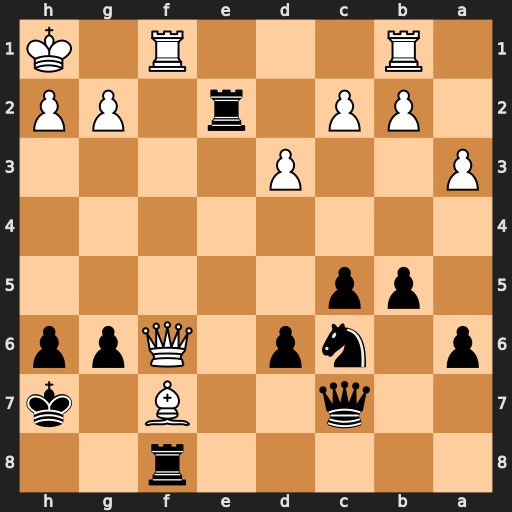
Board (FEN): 5r2/2q2B1k/p1np1Qpp/1pp5/8/P2P4/1PP1r1PP/1R3R1K
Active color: b
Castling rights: -
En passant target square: -
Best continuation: Ne5 Bxg6+ Nxg6 Qxg6+ Kxg6